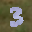
Label: 3